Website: apple
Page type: billing-address
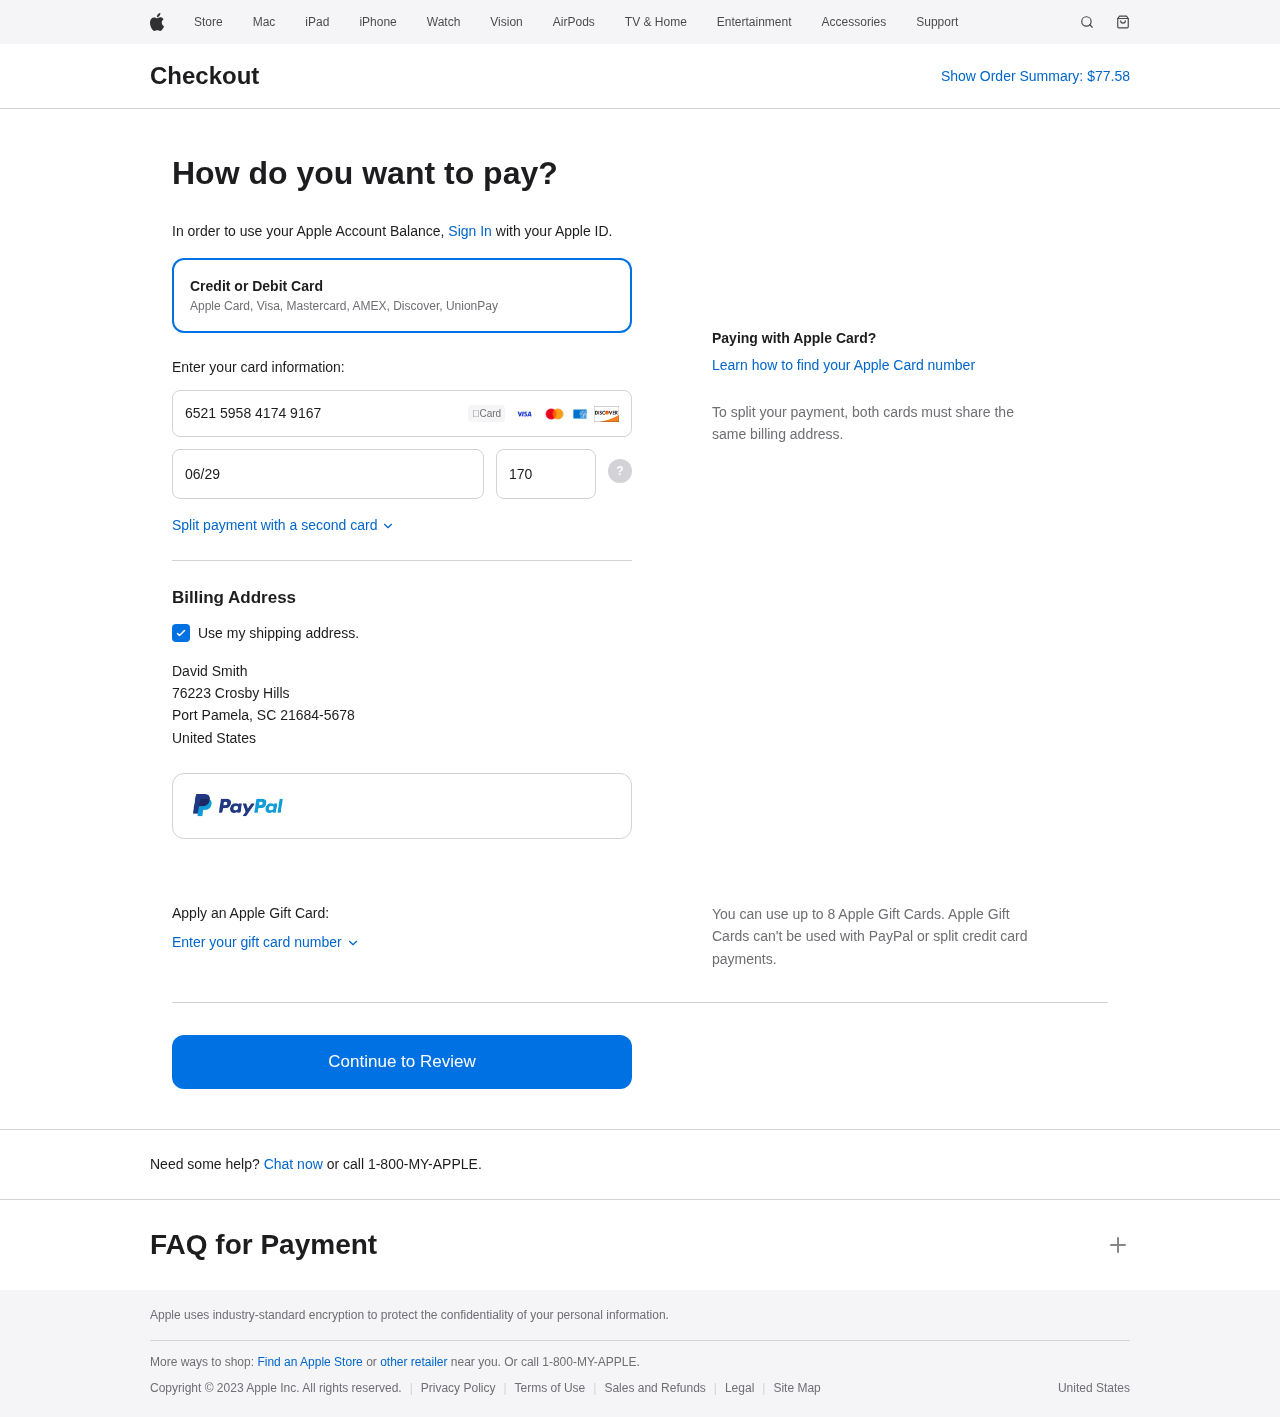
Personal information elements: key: PII_CARD_CVV
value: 170
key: PII_CARD_EXPIRY
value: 06/29
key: PII_CARD_NUMBER
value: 6521 5958 4174 9167
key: PII_CITY
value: Port Pamela
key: PII_COUNTRY
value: United States
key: PII_FULLNAME
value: David Smith
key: PII_POSTCODE_FULL
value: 21684-5678
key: PII_STATE_ABBR
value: SC
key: PII_STREET
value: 76223 Crosby Hills
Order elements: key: ORDER_TOTAL
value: $77.58